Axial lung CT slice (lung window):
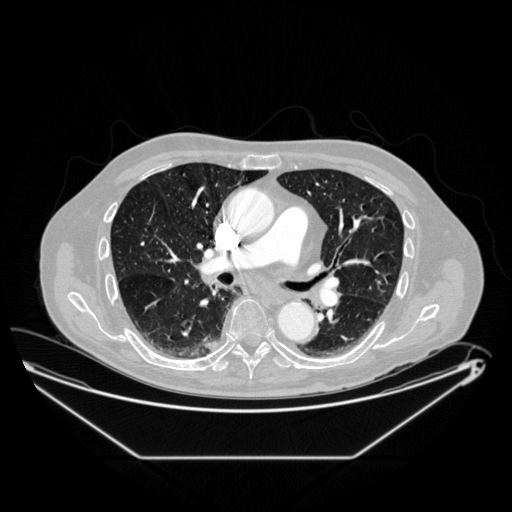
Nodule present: no